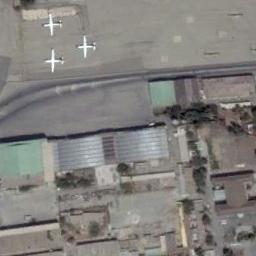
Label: airplane